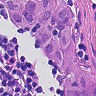
Metastatic tissue present: yes